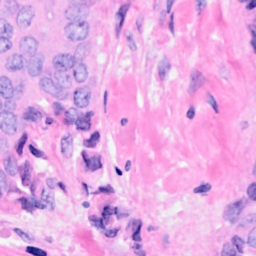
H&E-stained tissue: Breast